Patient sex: M
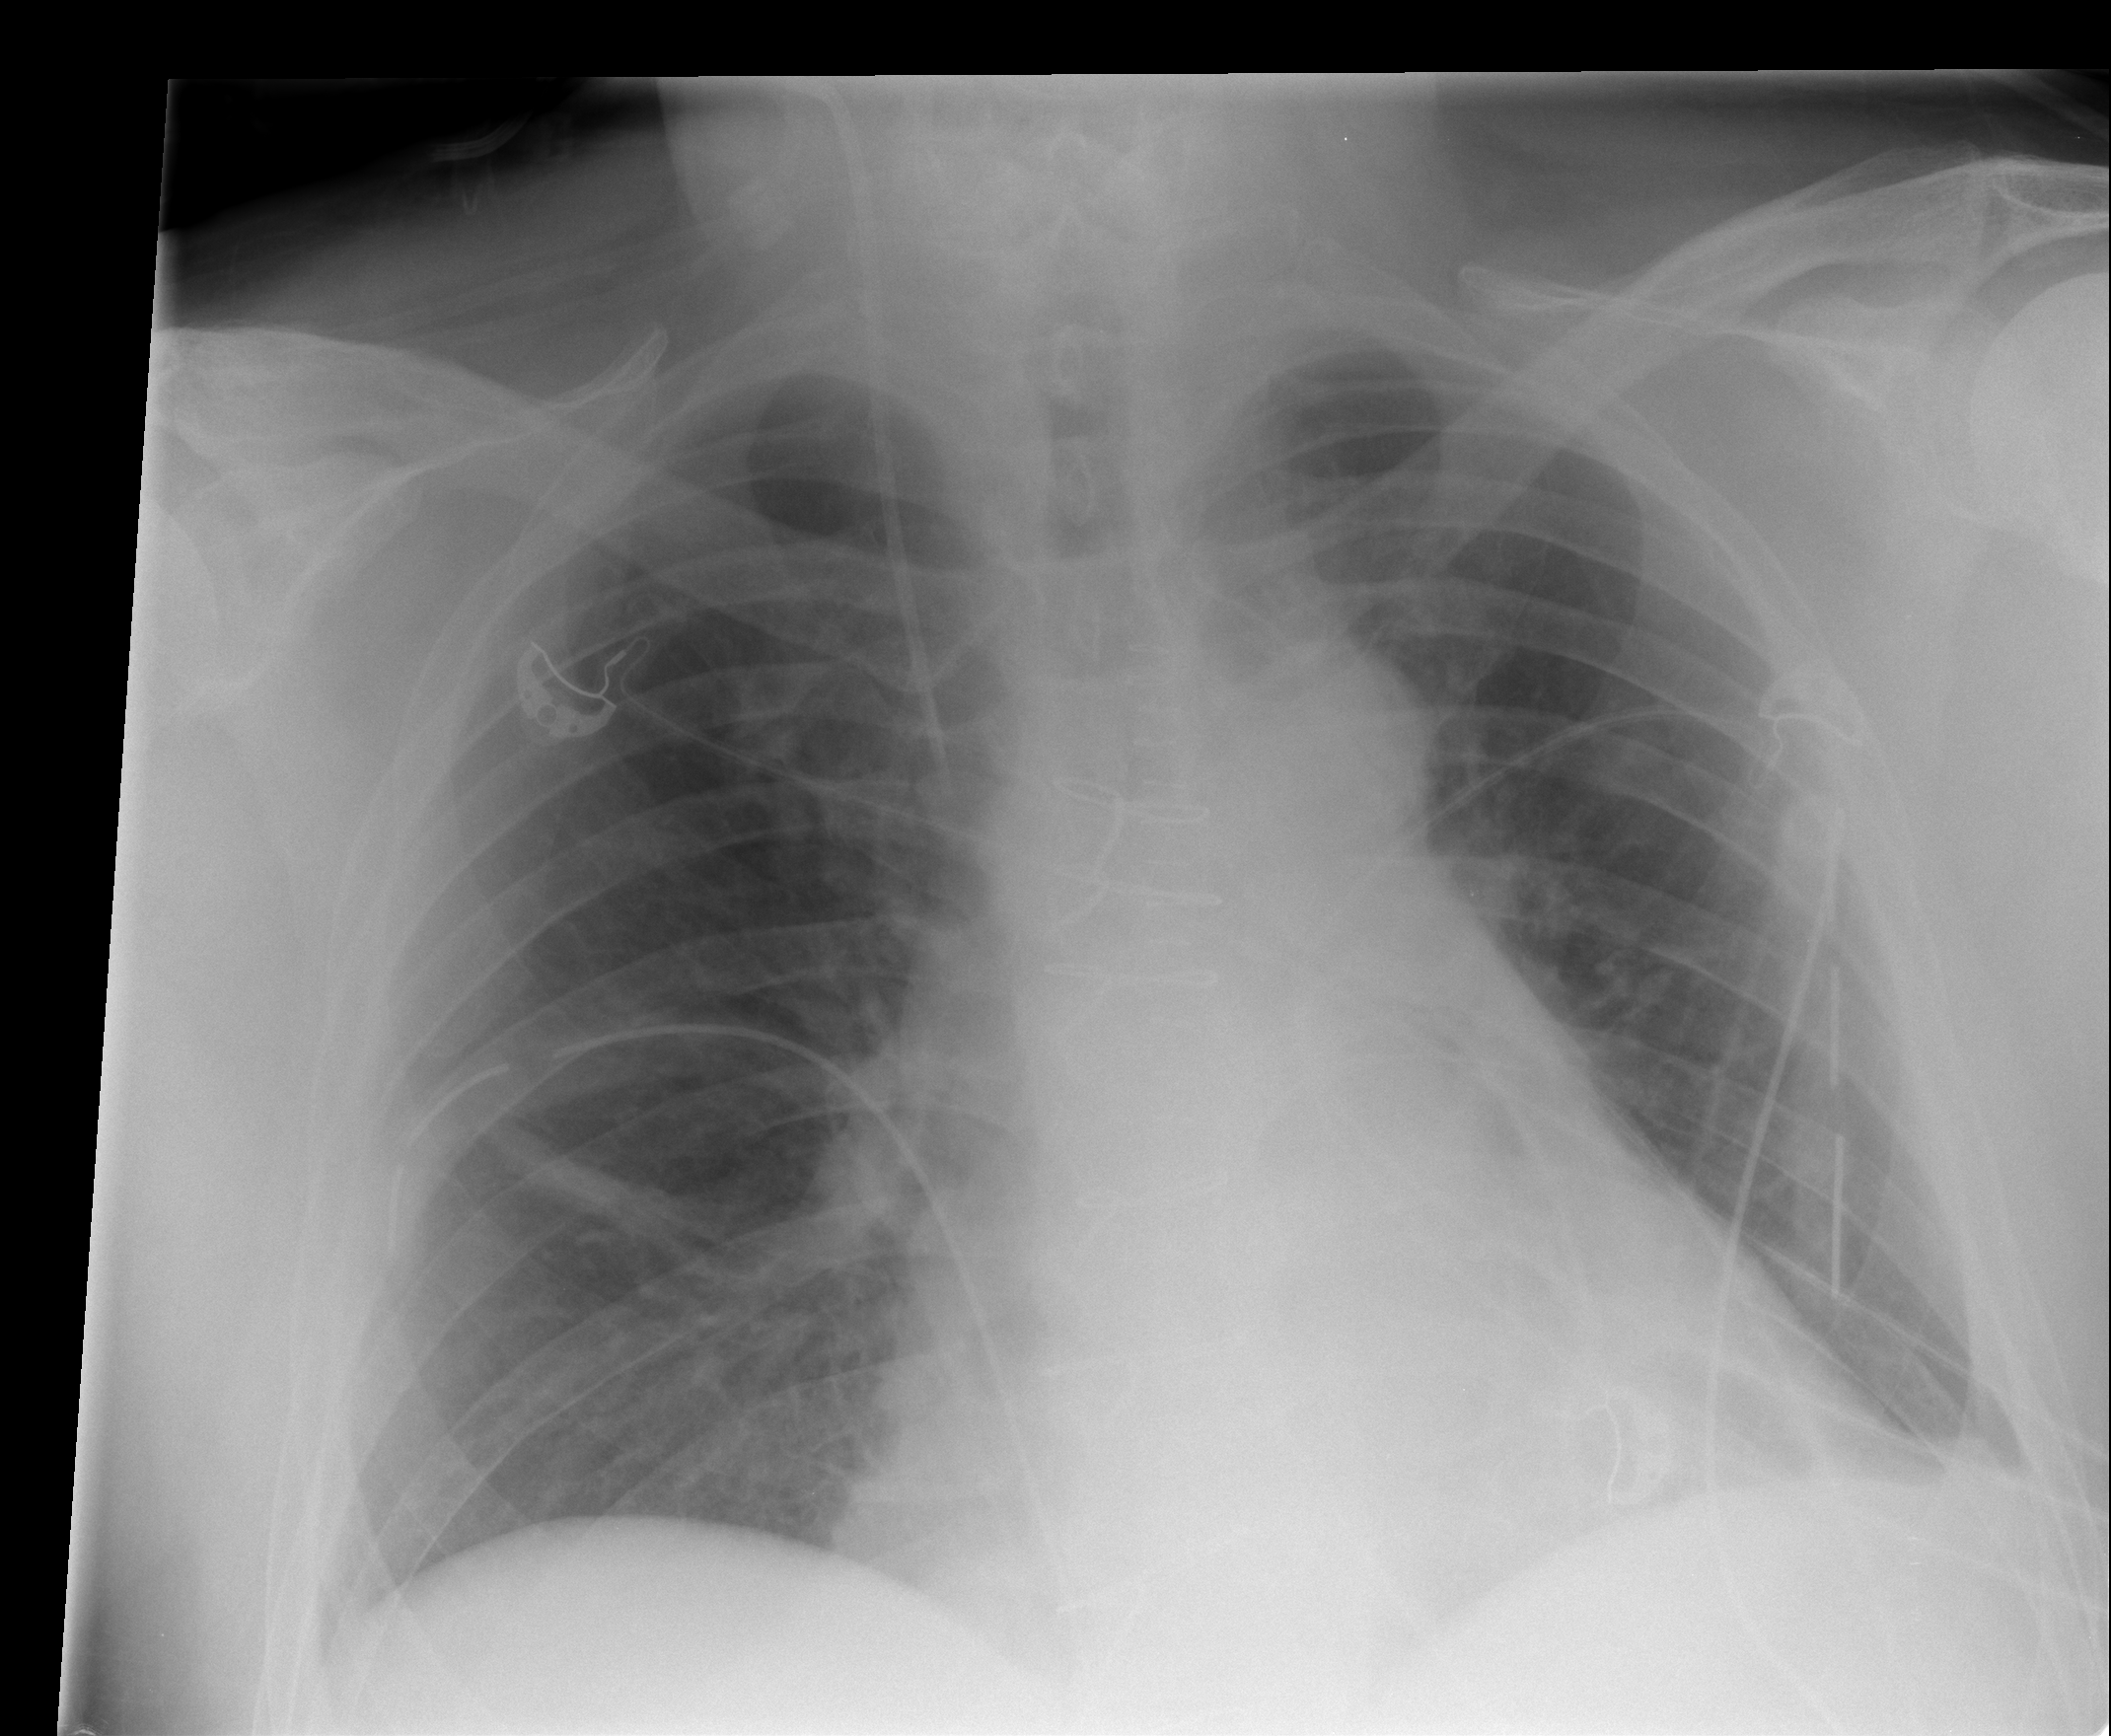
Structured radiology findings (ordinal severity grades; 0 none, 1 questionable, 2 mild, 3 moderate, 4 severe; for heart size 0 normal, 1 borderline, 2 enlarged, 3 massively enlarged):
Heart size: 2
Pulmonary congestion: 0
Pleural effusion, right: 0
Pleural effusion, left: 0
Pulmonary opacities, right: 0
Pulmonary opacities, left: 0
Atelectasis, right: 2
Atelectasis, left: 0